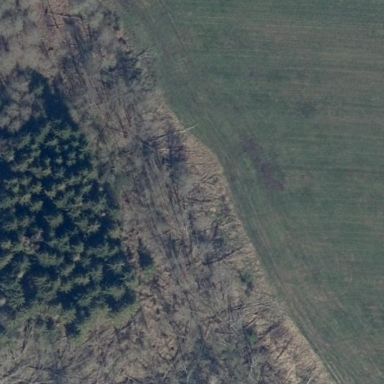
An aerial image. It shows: Forest area.